Question: I have a one to many relationship between 'users' and 'roles'. I have three roles 'administrator', 'employee' and 'client'. I am unable to associate the user with a role.
Example:
When I am updating a user with a role 'administrator', I am successful in editing and saving the role to 'employee' and 'client', but when I click save when the default role value remains unchanged i.e. 'administrator', it throws me an SQLSTATE[22007] error.
Please spare some time to have a look below.
> Illuminate\Database\QueryException
SQLSTATE[22007]: Invalid datetime format: 1366 Incorrect integer value: '[3]' for column 'management'.'users'.'role_id' at row 1 (SQL: update 'users' set 'role_id' = [3], 'users'.'updated_at' = 2021-01-29 05:08:12 where 'id' = 3)
<URL>

-
'''
Users
----------
* id
* name
* email
* password
* role_id
* created_at
Roles
----------
* id
* name
* slug
* created_at
'''
-
'''
public function role() {
return $this->belongsTo(Role::class);
}
'''
-
'''
public function users() {
return $this->hasMany(User::class);
}
'''
-
'''
public $showUserUpdationModal = false;
public $role;
public User $user;
protected $rules = [
'user.name' => 'required|string|max:255',
'user.email' => 'required|string|email|max:255',
'role' => 'required',
];
public function updateUser(User $user)
{
$this->resetValidation();
$this->user = $user;
$this->role = $user->role()->pluck('id');
$this->showUserUpdationModal = true;
}
public function storeUser()
{
$this->validate();
$this->validate([
'user.email' => 'unique:users,email,'.$this->user->id,
]);
$this->user->role()->associate($this->role);
$this->user->save();
$this->showUserUpdationModal = false;
$this->dispatchBrowserEvent('notify', $this->user->name.' Updated Successfully');
$this->emit('sectionRefresh');
}
'''
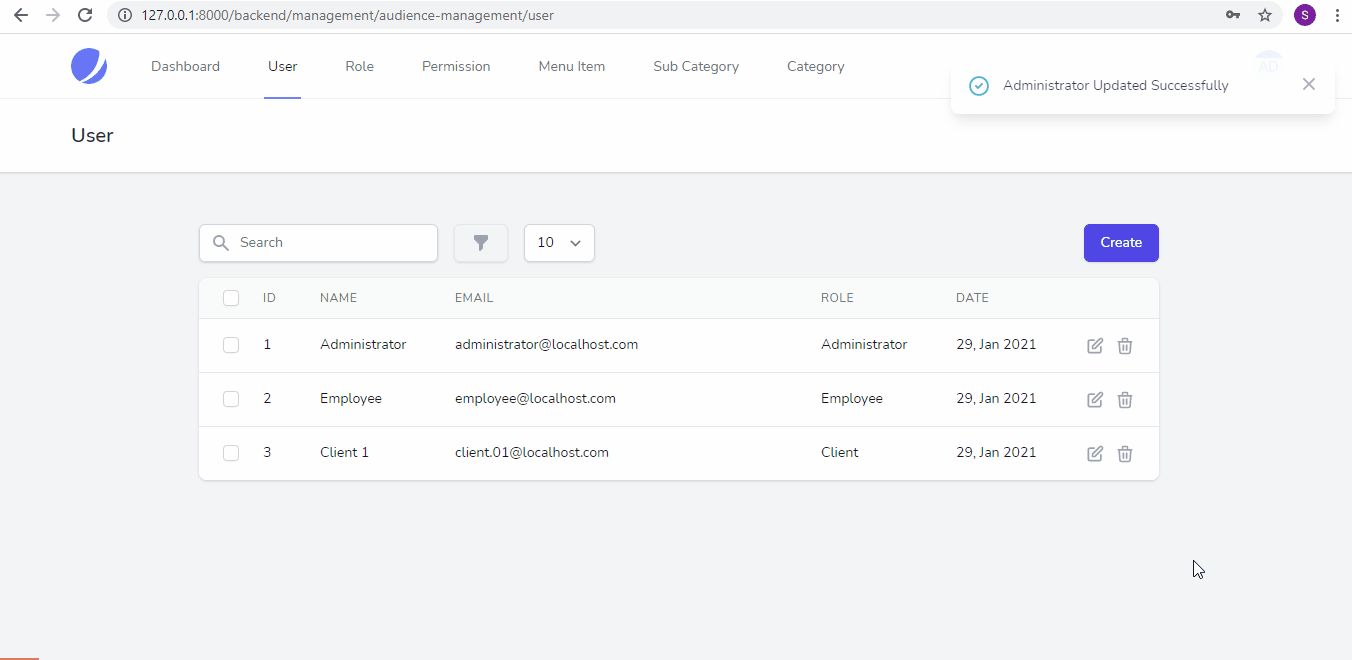
Answer: The problem is you are trying to assign the role_id value to an array instead of an integer.
Try saving the as integer role id like:
'''
$user->role_id = 1;
$user->save();
'''
Instead of
'''
$user->role_id = [1];
$user->save();
'''
Based on the code,
'''
public function updateUser(User $user)
{
$this->resetValidation();
$this->user = $user;
$this->role = $user->role_id; //This should world now
$this->showUserUpdationModal = true;
}
'''